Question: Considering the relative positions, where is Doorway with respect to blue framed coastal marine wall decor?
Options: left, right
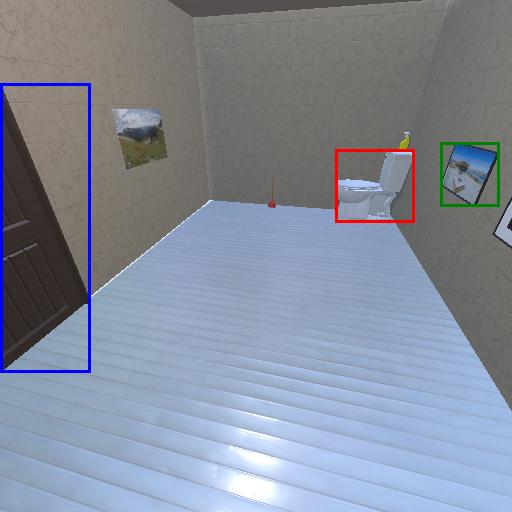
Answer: left